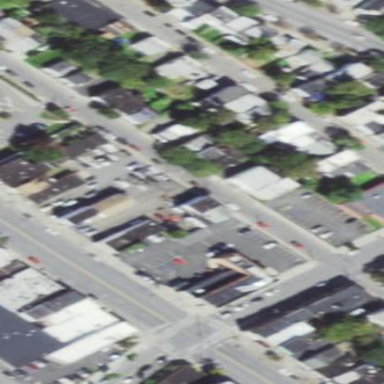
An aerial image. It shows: Commercial area with car shop.